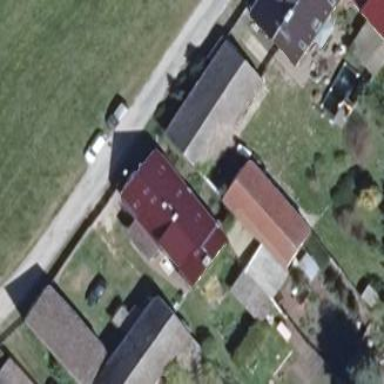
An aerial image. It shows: House with flat roof.